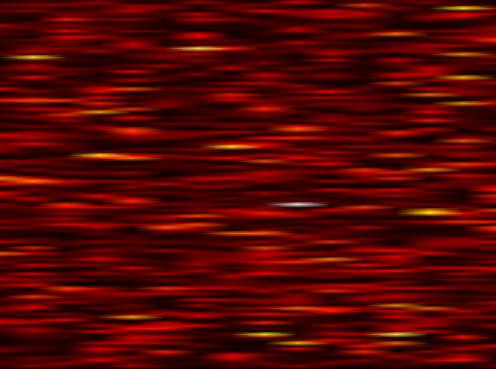
Label: WOLA